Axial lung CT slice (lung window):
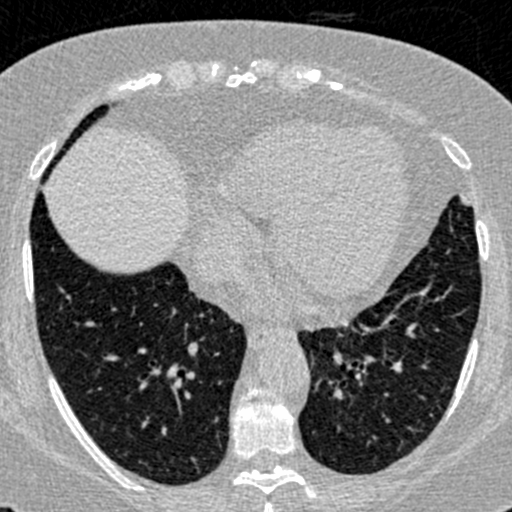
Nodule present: no